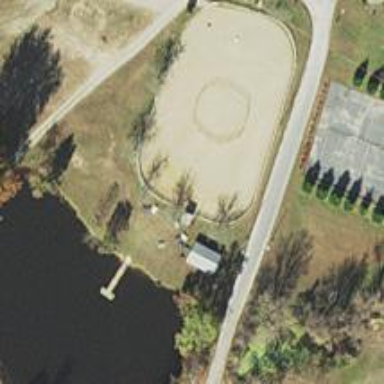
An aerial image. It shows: Equestrian pitch for leisure land use.